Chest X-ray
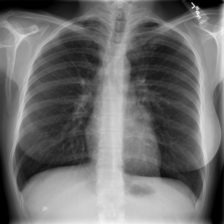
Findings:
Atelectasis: negative
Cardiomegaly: negative
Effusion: negative
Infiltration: positive
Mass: negative
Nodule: negative
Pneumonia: negative
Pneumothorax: negative
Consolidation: negative
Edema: negative
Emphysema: negative
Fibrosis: negative
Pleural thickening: negative
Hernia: negative